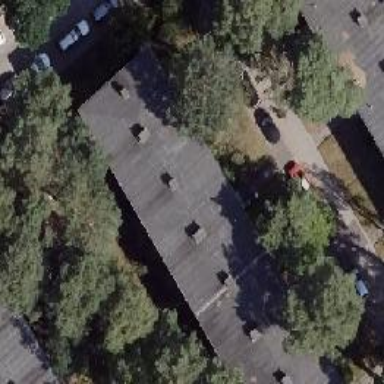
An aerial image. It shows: Flat-roofed apartment building.